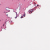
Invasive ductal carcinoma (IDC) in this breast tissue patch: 0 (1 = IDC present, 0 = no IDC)